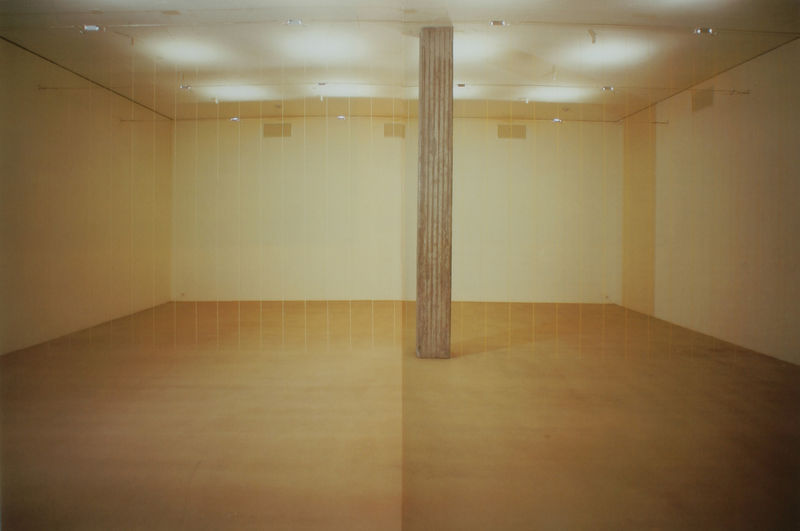
Titel: Ohne Titel - Vertikale Konstruktion aus 34 einstrangigen weißen und gelben Linien
Künstler: Fred Sandback
Standort: Zürich
Institution: Kunsthaus
Schlagwörter: schatten, weiß, ocker, braun, hell, lampen, licht, lichter, raum, säule, beige, spiegel, spiegelung, boden, decke, mast, linien, beleuchtung, balken, halle, pfosten, wände, fliesen, kacheln, ecken, fließen, sol, lewitt, installation